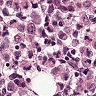
Metastatic tissue present: yes